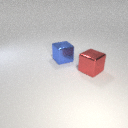
large blue metal cube to the left of large red metal cube